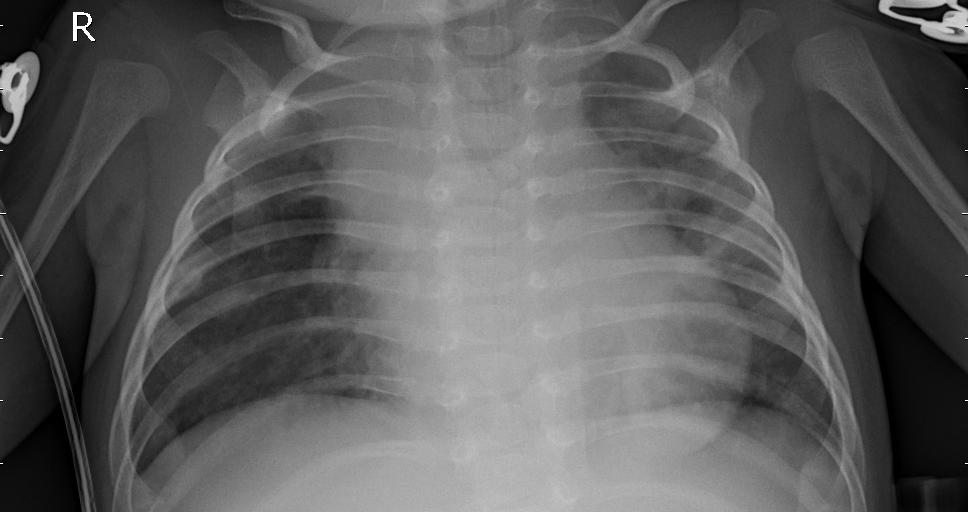
Diagnosis: PNEUMONIA